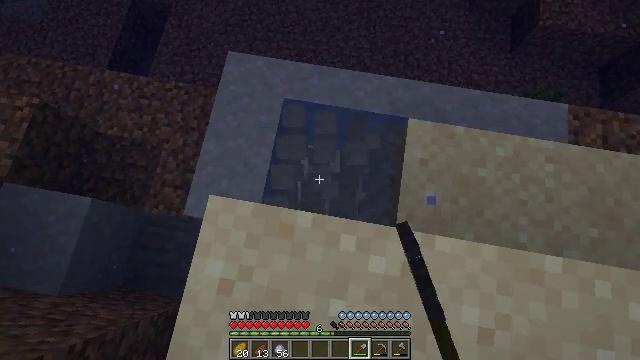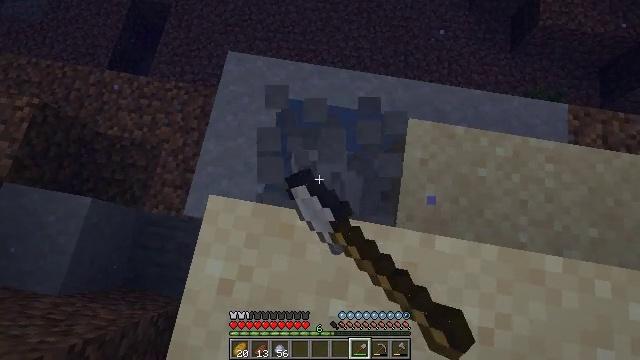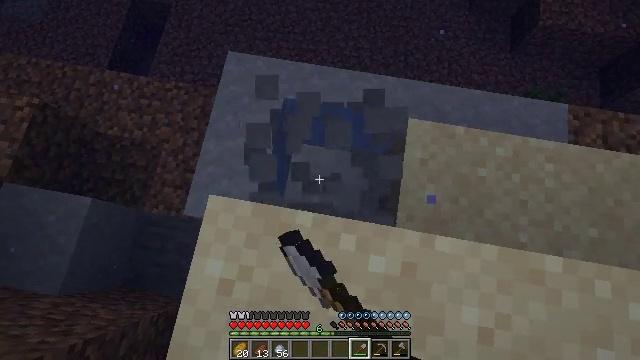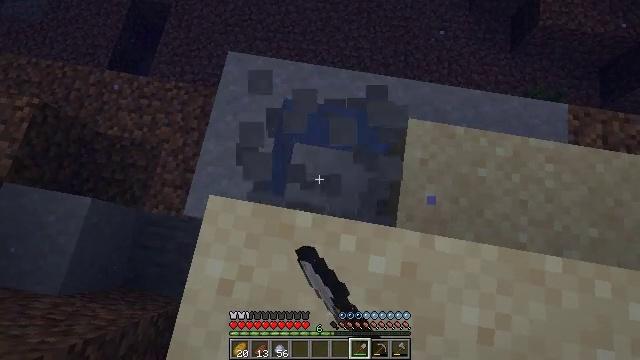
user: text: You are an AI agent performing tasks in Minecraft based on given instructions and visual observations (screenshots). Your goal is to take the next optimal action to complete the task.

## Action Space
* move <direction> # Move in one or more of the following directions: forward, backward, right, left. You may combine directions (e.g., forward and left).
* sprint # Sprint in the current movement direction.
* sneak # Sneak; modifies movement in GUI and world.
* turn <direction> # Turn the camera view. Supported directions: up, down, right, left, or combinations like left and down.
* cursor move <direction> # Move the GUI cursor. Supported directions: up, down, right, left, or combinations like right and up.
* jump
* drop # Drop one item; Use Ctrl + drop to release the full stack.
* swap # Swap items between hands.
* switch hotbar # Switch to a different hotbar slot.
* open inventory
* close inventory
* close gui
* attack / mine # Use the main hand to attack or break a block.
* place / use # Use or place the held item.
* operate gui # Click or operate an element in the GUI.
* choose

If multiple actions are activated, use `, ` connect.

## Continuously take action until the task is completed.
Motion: motion action
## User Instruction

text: Dig up clay found underwater.
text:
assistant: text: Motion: sneak, attack / mine
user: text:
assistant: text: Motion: sneak, attack / mine
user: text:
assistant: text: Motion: move forward, sneak, attack / mine
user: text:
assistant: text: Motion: sneak, attack / mine